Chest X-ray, AP view. Patient: 45 years old, sex M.
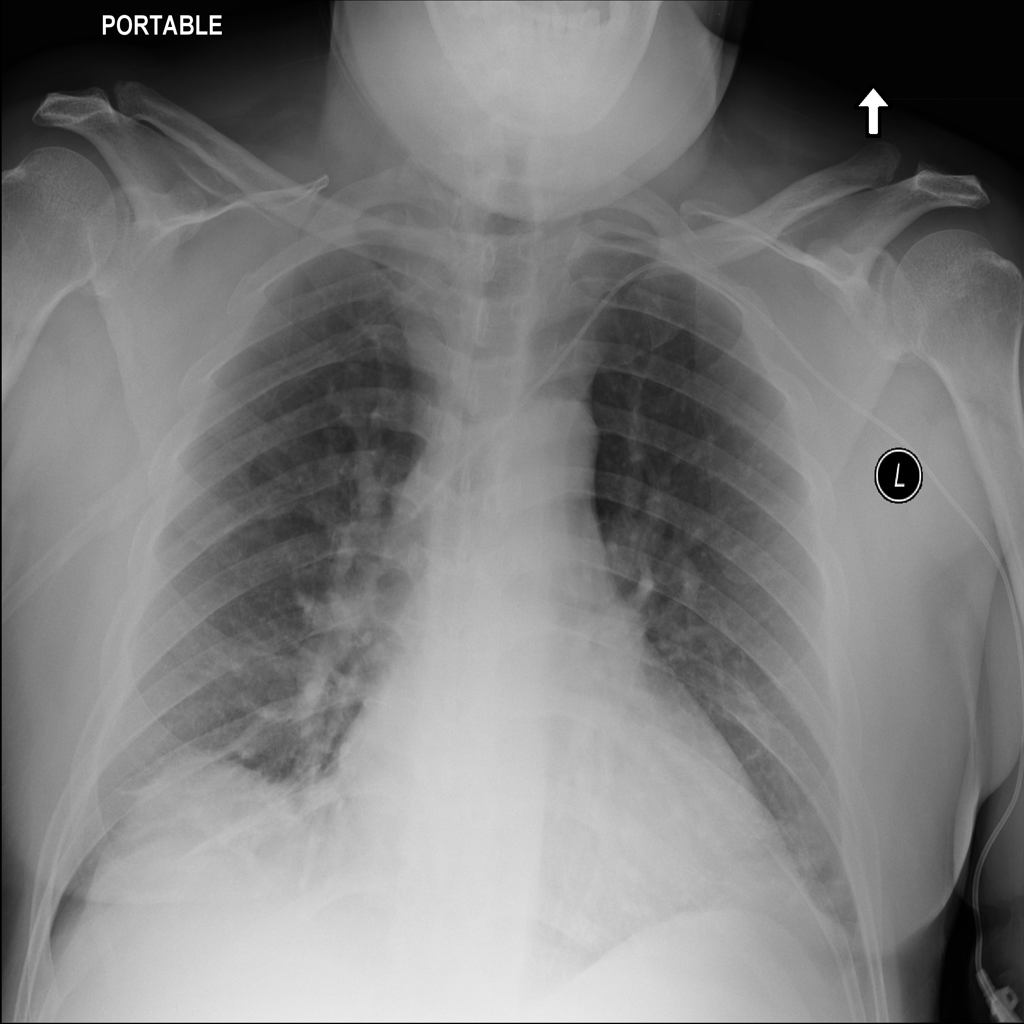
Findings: Atelectasis